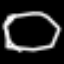
Label: octagon